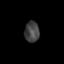
Tissue: skin
Cell type: Epithelial cells
Senescence score: 0.261
Nuclear area (px): 300
Mean DAPI intensity: 66.327